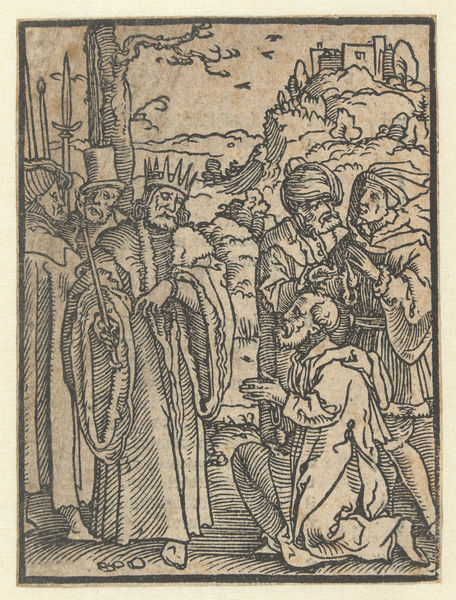
Titel: Cyrus laat de Israëlieten terugkeren naar Jerusalem
Künstler: Jan Swart van Groningen
Standort: Amsterdam
Institution: Rijksmuseum
Schlagwörter: roi, sceptre, justice, suplliant, clemence